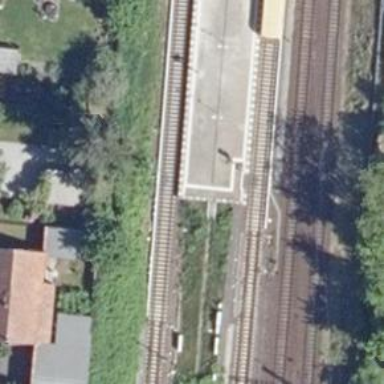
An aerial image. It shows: Railway signal.